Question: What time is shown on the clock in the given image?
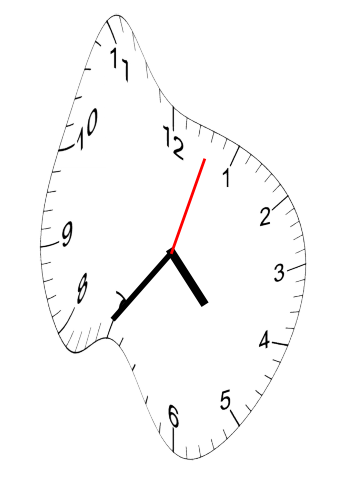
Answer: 04:36:03